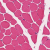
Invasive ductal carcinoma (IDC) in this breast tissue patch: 0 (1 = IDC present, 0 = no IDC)